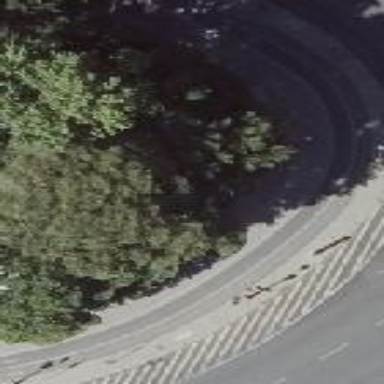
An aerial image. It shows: Cycleway area on the road.